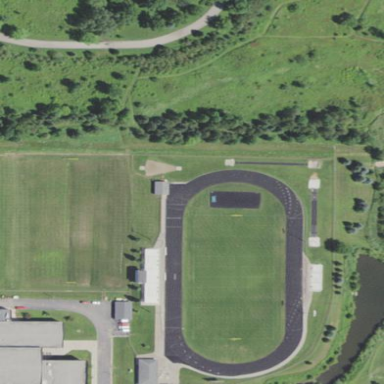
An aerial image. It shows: Track located within leisure land area.